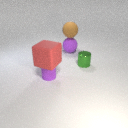
small green metal cylinder to the right of small purple rubber cylinder